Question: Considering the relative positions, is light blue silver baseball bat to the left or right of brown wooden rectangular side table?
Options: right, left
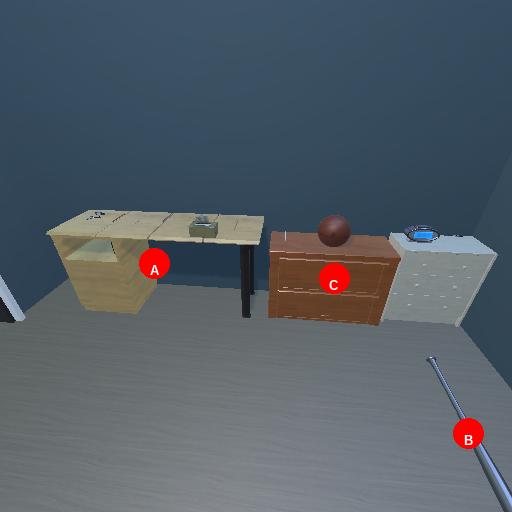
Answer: right